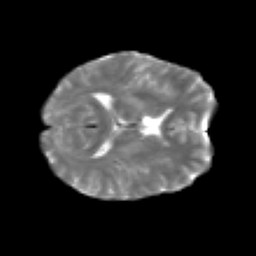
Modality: T2w
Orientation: axial
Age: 27
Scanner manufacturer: siemens
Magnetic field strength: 3 T
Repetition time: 2.2 s
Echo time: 0.084 s